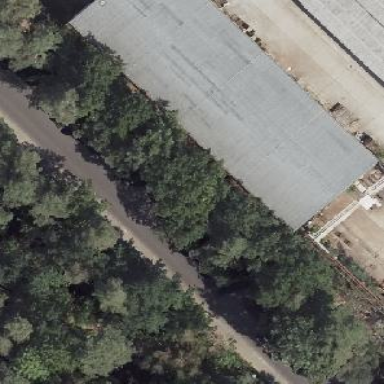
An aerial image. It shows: Commercial building with gabled roof.